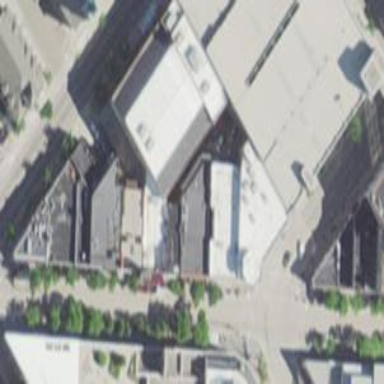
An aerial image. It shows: Commercial building that is theatre.